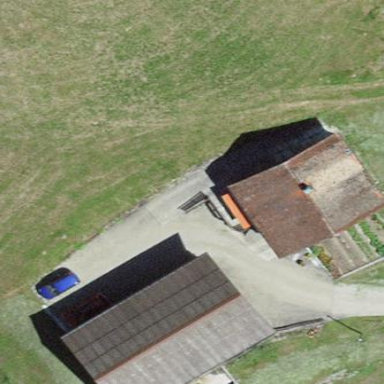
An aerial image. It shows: Farmyard in rural farm setting.